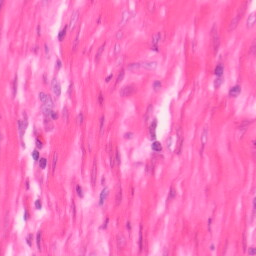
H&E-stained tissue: Colon